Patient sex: F
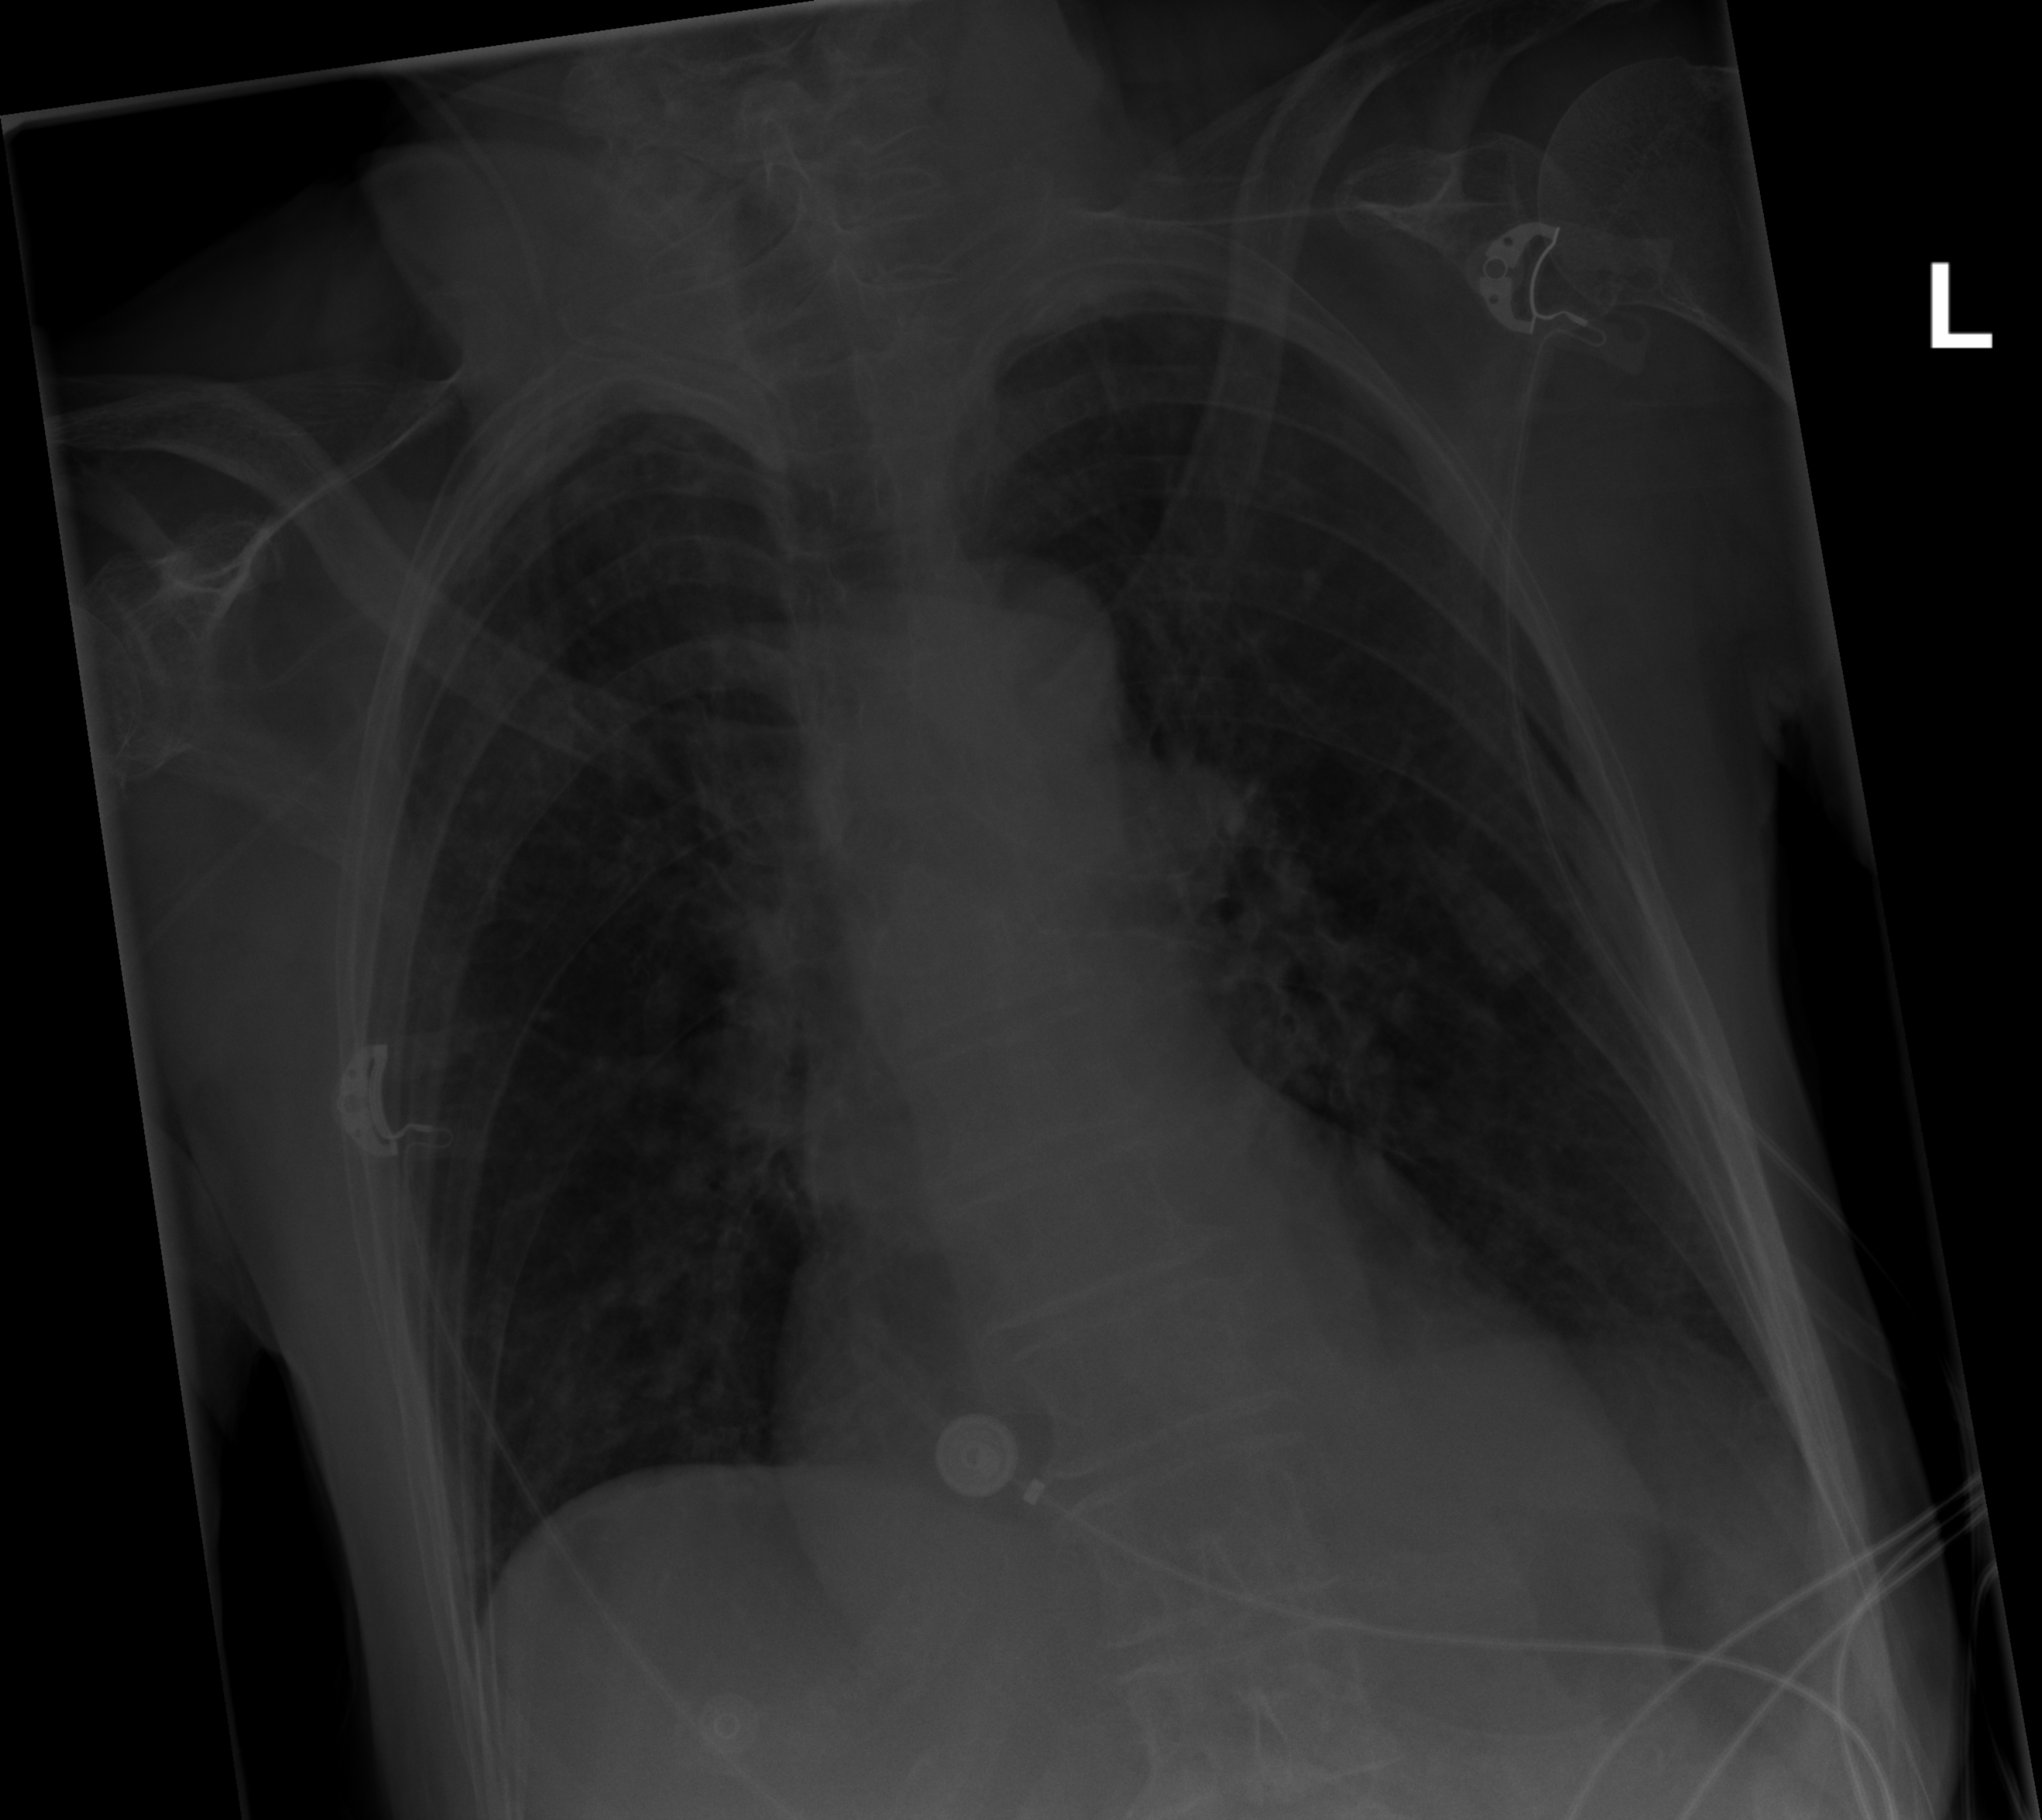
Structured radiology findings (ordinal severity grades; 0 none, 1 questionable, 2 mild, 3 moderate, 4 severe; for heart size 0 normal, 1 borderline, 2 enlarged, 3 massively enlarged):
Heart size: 1
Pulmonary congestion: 2
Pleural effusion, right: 0
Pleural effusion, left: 0
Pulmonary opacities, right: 0
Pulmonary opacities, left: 0
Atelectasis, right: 0
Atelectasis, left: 0